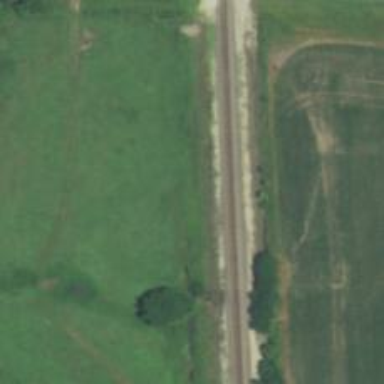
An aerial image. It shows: Railway track.